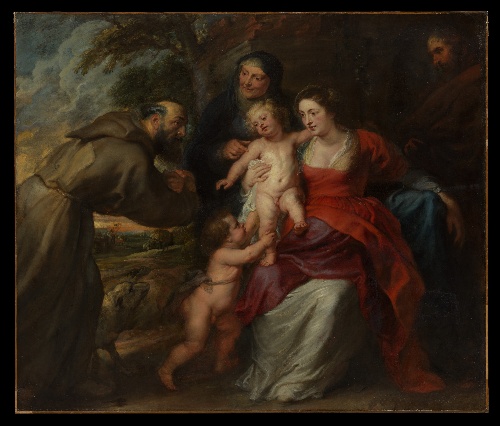
Title: The Holy Family with Saints Francis and Anne and the Infant Saint John the Baptist
Artist: Peter Paul Rubens
Artist bio: Flemish, Siegen 1577–1640 Antwerp
Date: early or mid-1630s
Object type: Painting
Classification: Paintings
Medium: Oil on canvas
Dimensions: 69 1/2 x 82 1/2 in. (176.5 x 209.6 cm)
Department: European Paintings
Credit line: Gift of James Henry Smith, 1902
Accession year: 1902
Repository: Metropolitan Museum of Art, New York, NY
Tags: Sheep|Holy Family|Saint Anne|Saint Francis|Saint John the Baptist